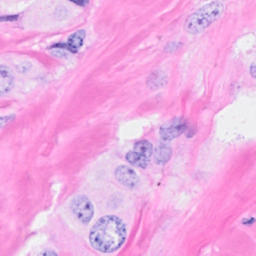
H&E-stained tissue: Breast